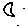
Label: moon